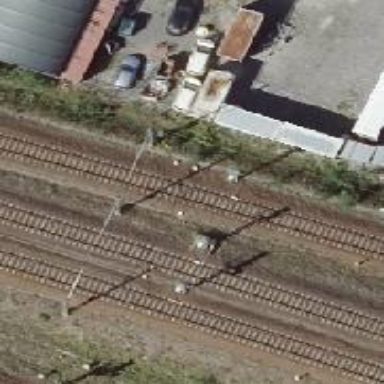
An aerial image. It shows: Railway signal.